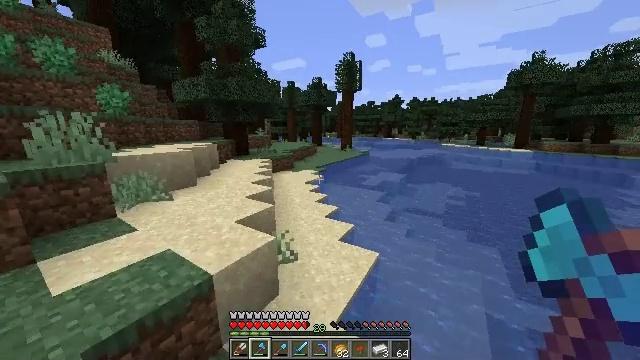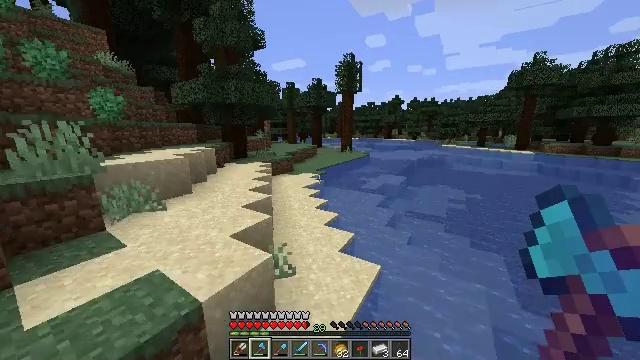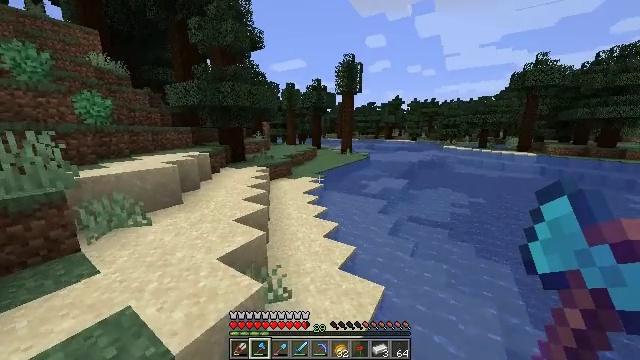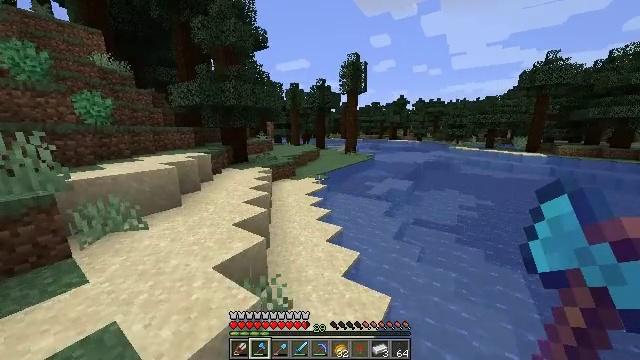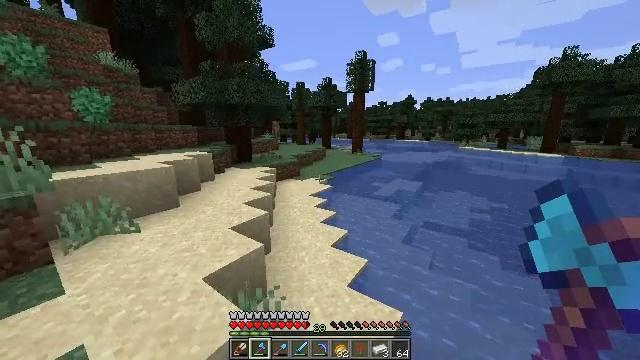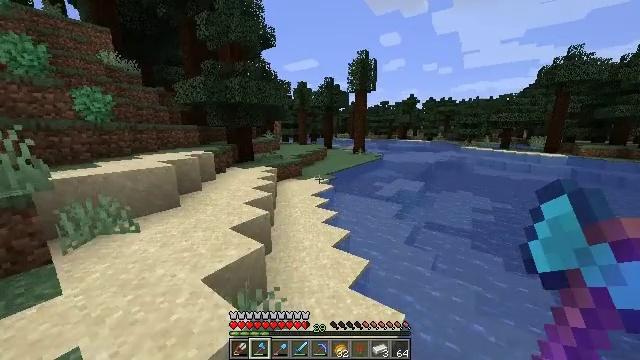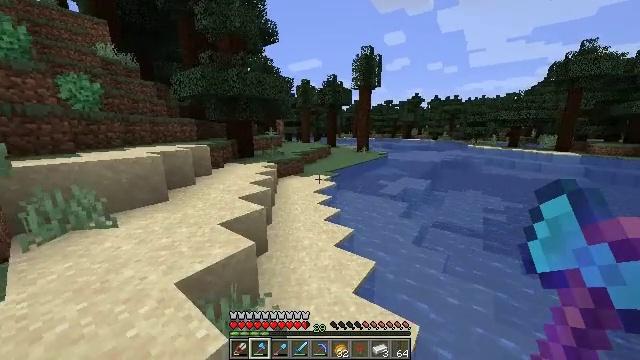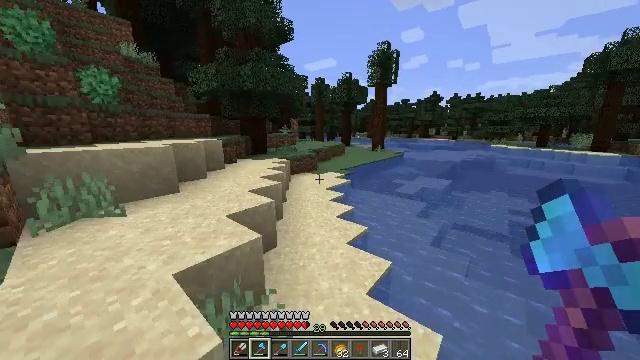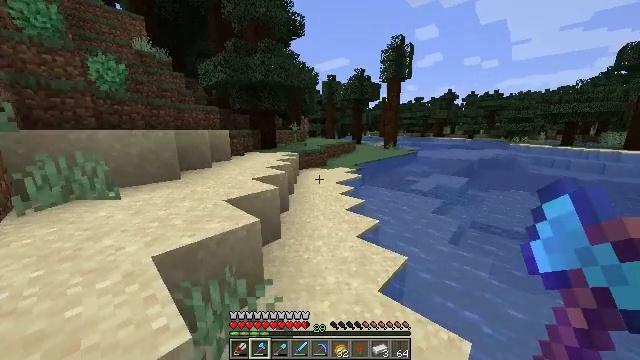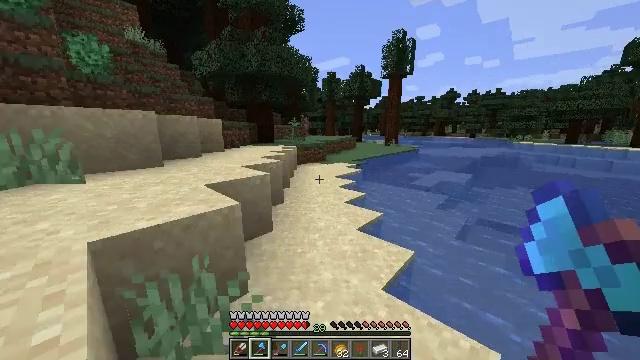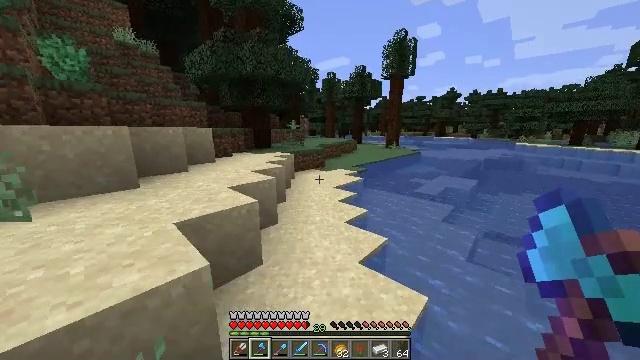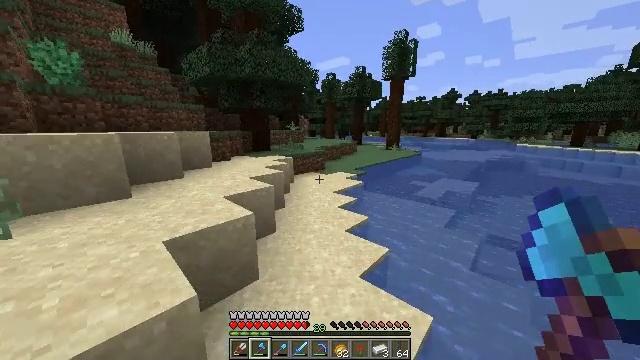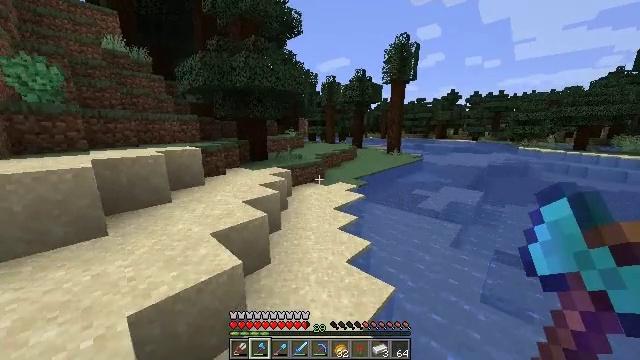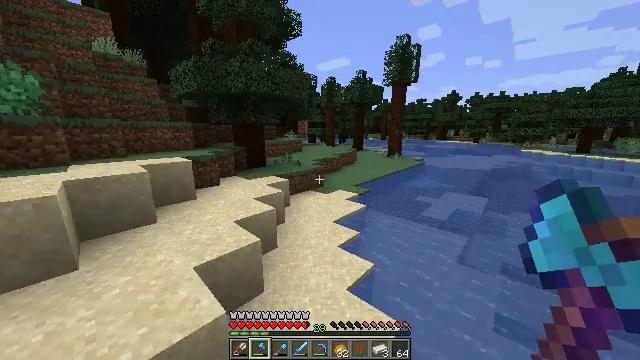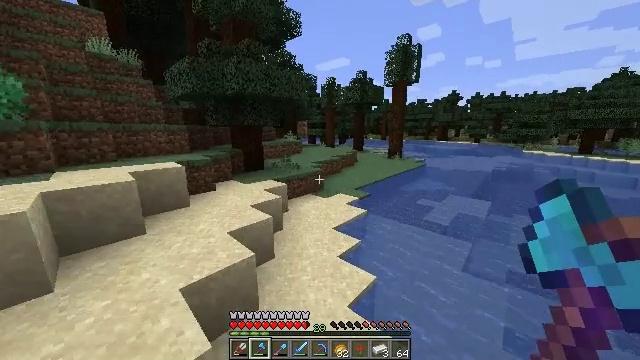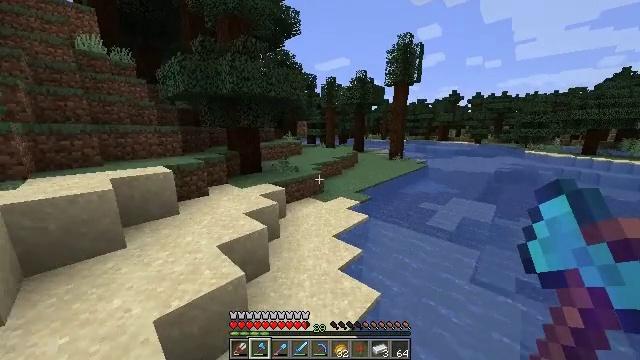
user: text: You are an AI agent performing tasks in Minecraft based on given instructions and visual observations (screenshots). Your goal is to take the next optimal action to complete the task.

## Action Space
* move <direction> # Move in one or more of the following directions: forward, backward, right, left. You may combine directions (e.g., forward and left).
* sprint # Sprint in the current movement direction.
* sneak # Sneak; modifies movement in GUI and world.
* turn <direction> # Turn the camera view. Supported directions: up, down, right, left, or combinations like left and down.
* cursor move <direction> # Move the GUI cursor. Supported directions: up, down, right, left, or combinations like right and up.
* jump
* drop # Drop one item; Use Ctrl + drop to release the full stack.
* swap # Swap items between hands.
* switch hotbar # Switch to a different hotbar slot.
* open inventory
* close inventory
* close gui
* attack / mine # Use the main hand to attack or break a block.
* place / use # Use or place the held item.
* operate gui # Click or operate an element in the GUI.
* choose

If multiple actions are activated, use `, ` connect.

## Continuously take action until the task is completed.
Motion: motion action
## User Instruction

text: Gather materials from the sweet berry bush.
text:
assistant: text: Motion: move forward, jump
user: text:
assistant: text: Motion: move forward, jump
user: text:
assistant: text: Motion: move forward, turn left, jump
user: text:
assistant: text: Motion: move forward, turn left, jump
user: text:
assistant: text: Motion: move forward, jump
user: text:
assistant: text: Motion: move forward, jump
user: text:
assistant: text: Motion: move forward, sprint, turn left, jump
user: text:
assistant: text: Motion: move forward, sprint, turn left, jump
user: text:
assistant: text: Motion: move forward, sprint, jump
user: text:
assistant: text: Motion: move forward, sprint, jump
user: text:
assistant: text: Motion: move forward, sprint, jump
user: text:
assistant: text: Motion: move forward, jump
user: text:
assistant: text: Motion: move forward, jump
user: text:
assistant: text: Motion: move forward, jump
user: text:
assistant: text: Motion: move forward, jump
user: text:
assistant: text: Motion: move forward, jump
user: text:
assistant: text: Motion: move forward, jump
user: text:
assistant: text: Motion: move forward, jump
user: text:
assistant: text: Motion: move forward, turn right, jump
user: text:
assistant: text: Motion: move forward, turn right, jump
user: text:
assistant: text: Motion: move forward, turn right, jump
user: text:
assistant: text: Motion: move forward, jump
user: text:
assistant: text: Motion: move forward, sprint, jump
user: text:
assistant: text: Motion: move forward, sprint, jump
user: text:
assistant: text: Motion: move forward, sprint, jump
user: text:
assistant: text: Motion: move forward, sprint, jump
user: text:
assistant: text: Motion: move forward, sprint, jump
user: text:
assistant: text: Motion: move forward, jump
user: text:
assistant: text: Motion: move forward, jump
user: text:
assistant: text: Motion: move forward, turn right, jump